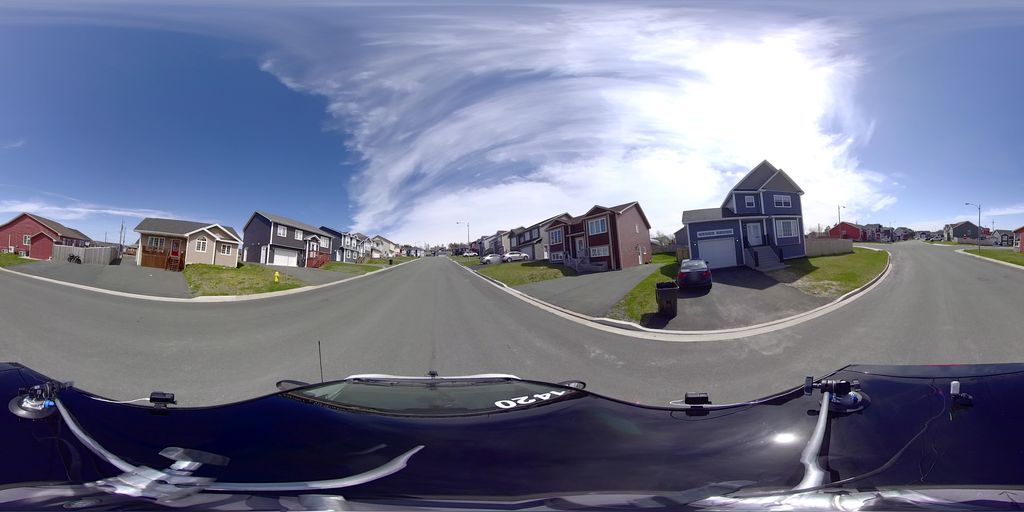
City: st_johns